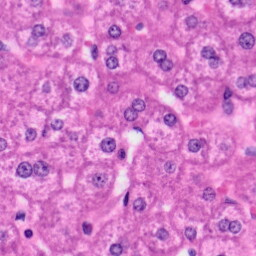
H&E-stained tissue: Liver